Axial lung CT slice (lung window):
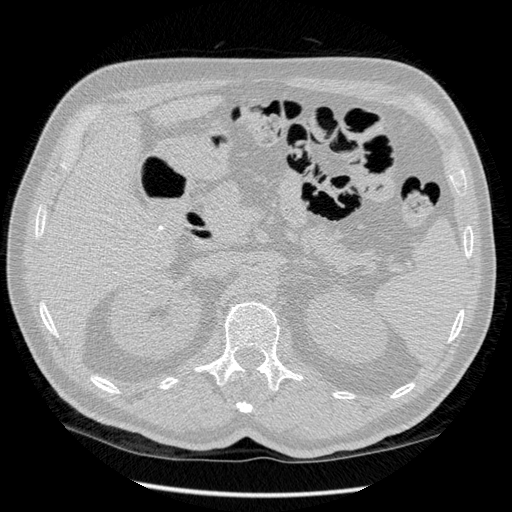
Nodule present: no